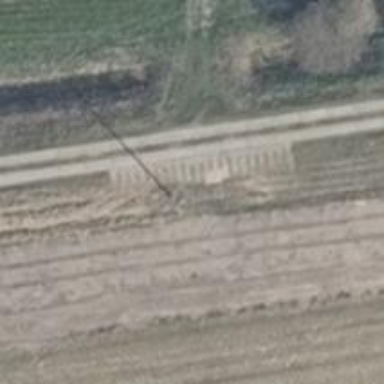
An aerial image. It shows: Power pole.